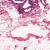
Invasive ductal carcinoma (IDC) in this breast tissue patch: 0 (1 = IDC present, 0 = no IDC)